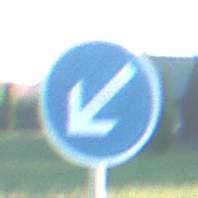
Verkehrszeichen: VorgeschriebeneVorbeifahrtLinks
Umgebung: Outdoor, Nature
Tageszeit: MorningAfternoon
Wetter: Clear
Licht: Natural
Jahreszeit: NotSpecified
Kontrast: HighContrast